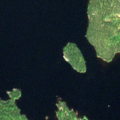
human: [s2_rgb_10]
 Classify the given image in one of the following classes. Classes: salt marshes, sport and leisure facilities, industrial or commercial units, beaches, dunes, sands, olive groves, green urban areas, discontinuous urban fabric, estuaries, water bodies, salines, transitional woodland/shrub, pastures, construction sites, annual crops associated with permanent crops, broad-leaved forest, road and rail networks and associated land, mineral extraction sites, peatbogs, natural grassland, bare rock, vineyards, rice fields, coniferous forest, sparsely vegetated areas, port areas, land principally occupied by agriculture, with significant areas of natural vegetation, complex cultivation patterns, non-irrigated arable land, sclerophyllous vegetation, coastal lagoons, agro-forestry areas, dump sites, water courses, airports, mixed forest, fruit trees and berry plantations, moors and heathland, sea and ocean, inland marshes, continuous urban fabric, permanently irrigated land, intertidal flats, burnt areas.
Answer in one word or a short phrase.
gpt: coniferous forest, mixed forest, water bodies